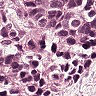
Metastatic tissue present: yes